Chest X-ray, PA view. Patient: 43 years old, sex F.
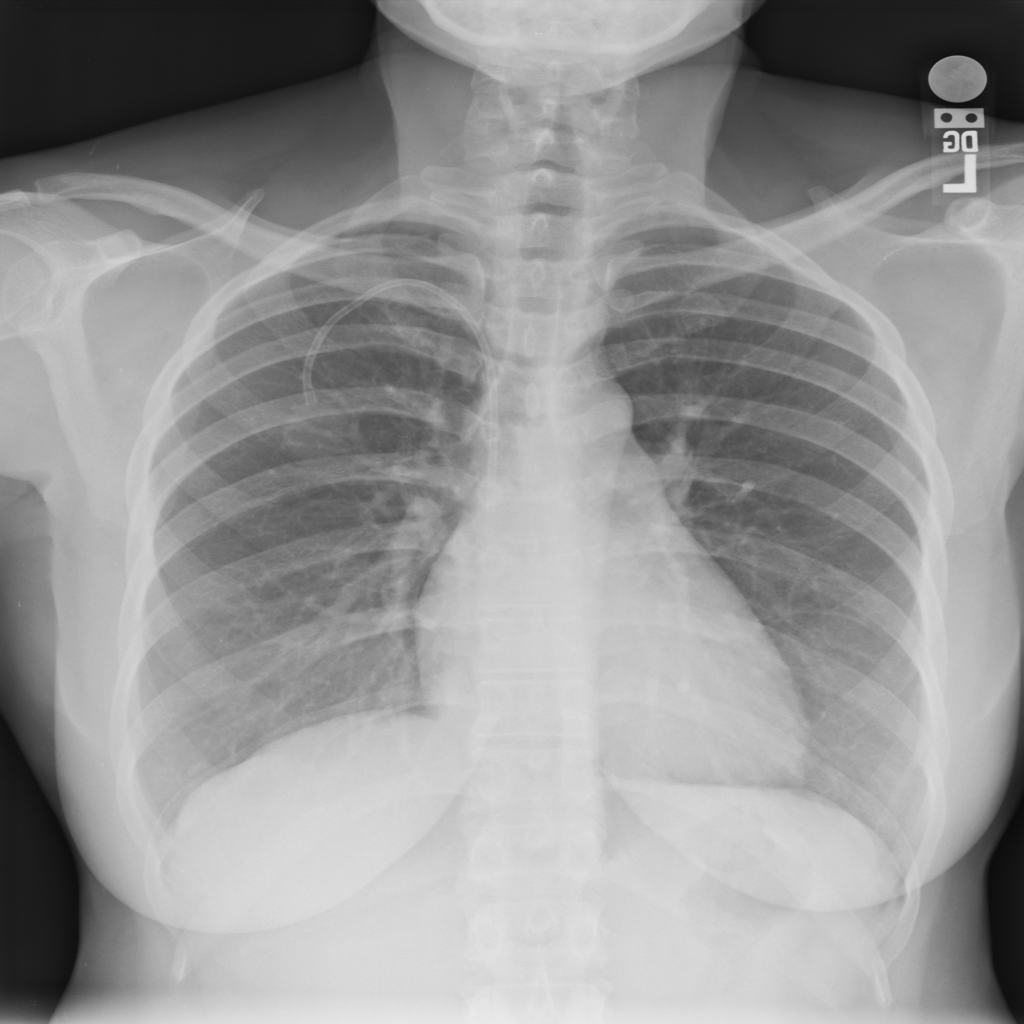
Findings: No Finding